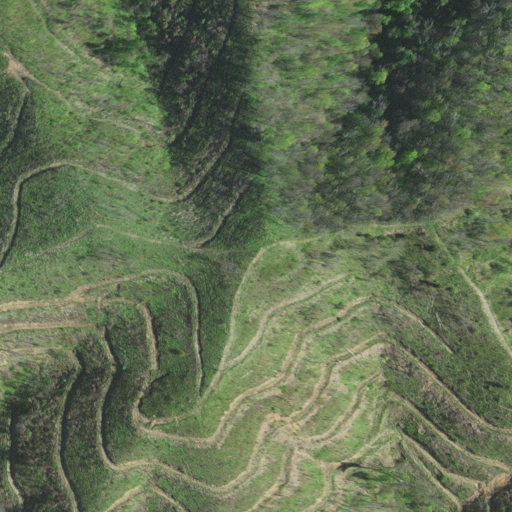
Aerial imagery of mountain in Virginia named Elk Knob containing deciduous forest and mixed forest